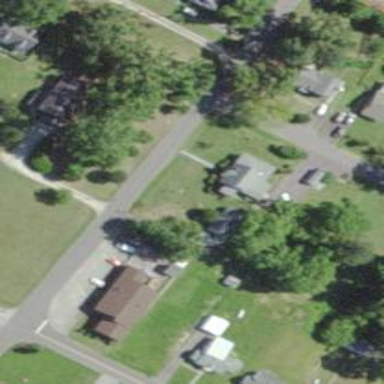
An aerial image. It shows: Driveway leading to service road.